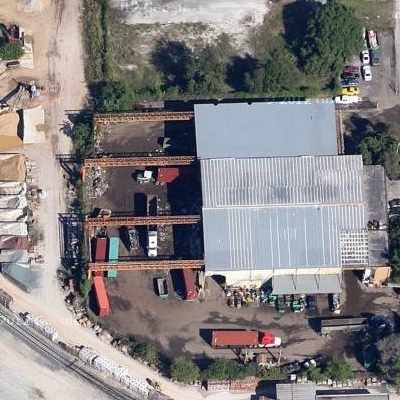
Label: Industry